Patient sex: M
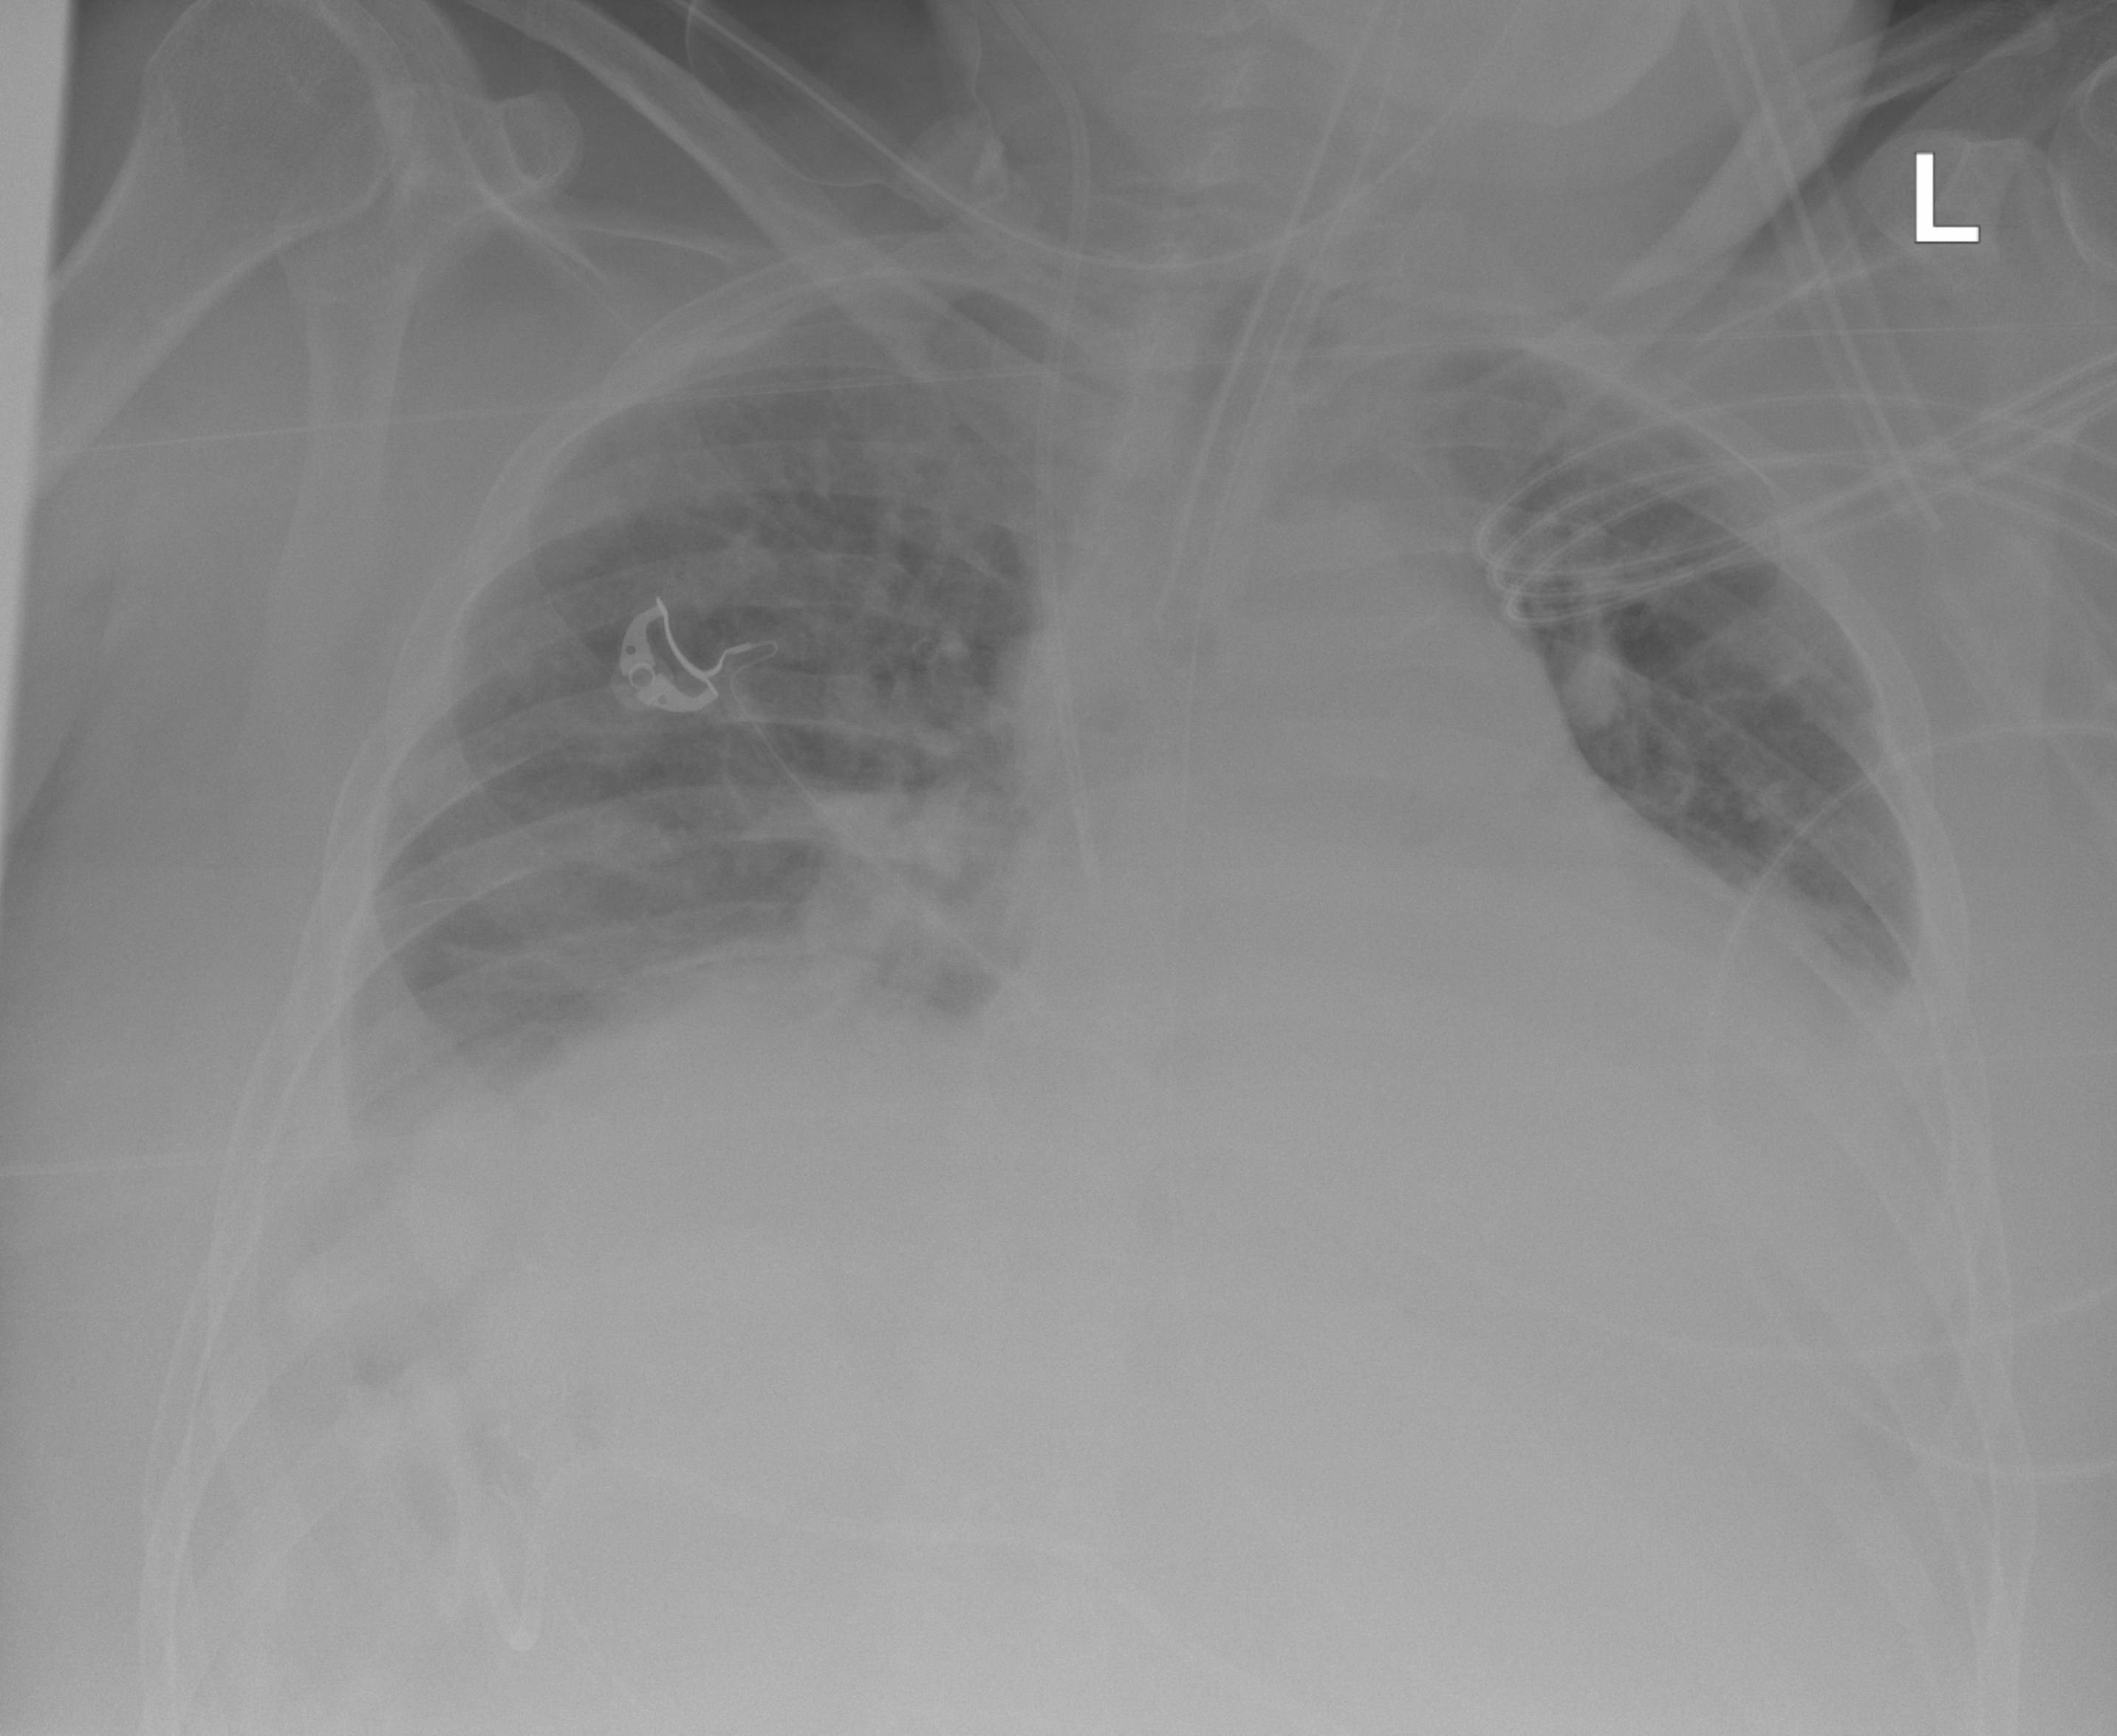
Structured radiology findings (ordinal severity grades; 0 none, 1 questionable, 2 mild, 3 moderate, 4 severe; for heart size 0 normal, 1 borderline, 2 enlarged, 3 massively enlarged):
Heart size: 2
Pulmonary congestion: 2
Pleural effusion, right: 2
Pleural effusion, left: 2
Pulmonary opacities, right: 2
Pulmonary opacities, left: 0
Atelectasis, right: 2
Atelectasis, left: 2